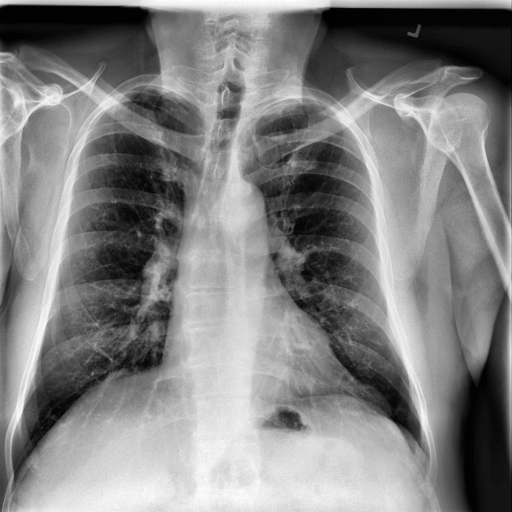
Finding: NORMAL